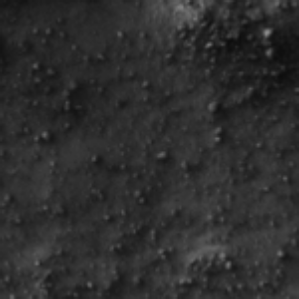
Label: frost